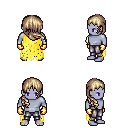
a pixel art fantasy rpg character, male body template, dark elf, purple skin, yellow tattered cape, metal pants, white blonde right-swept hairstyle, gold gloves, four views (front, back, left, right), 2x2 character sprite sheet, small pixel art, hard edges, no anti-aliasing